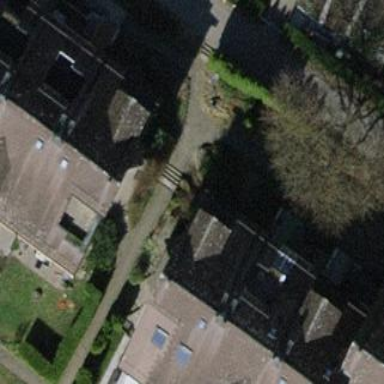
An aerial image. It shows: Terrace building.